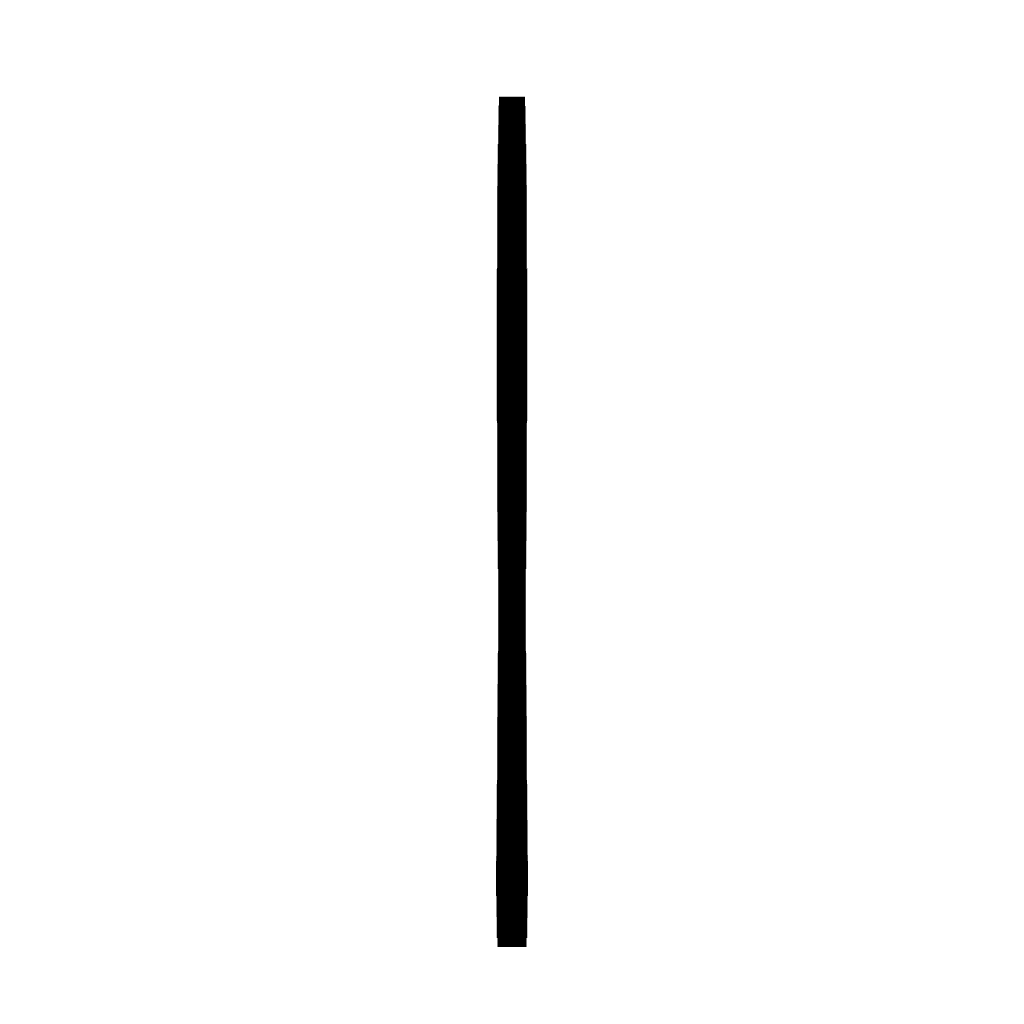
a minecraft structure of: ChuChu bad low quality